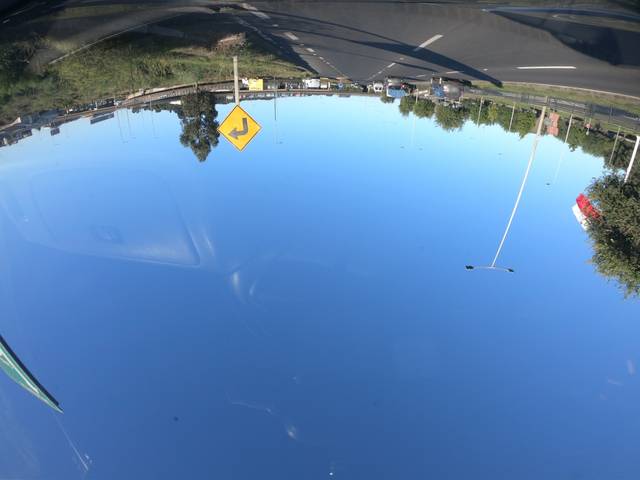
Region: Chile
Coordinates: -36.831, -73.066